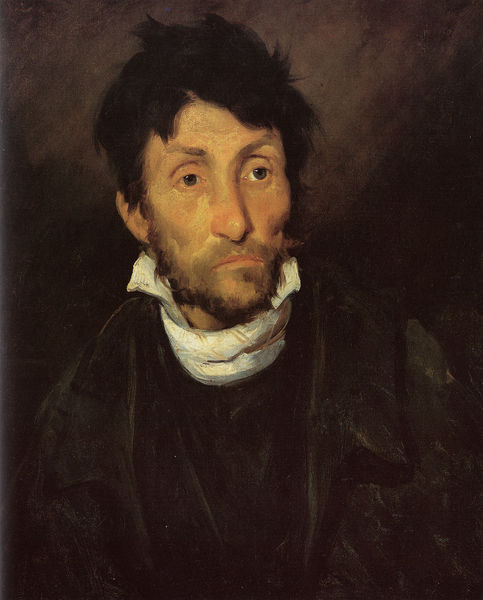
Titel: Le monomane du vol
Künstler: Théodore Géricault
Standort: Gent
Institution: Museum voor Schone Kunsten
Schlagwörter: dunkel, gemälde, kopf, mann, schatten, weiß, grün, impressionismus, ocker, bar, braun, frisur, grau, haar, hell, hintergrund, licht, mund, nase, ohr, profil, schwarz, stirn, blick, rot, schal, tuch, beige, malerei, alt, bart, hemd, jacke, schnurrbart, wand, arm, augen, bärtig, gesicht, kragen, mensch, trauer, vollbart, bild, bildnis, hals, herr, portrait, porträt, öl, kalt, haare, mantel, realismus, stoff, klassizismus, vater, augenbrauen, frontal, kinn, lippen, ohren, rosa, scheitel, traurig, farbig, seitlich, wangen, düster, winter, ausdruck, schmal, halstuch, maler, nachdenklich, hemdkragen, jackett, revers, selbstporträt, kritisch, weste, brun, kurze haare, schwarze haare, ausgemergelt, krank, wirbel, künstler, mundwinkel, vatermörder, verletzt, selbstbildnis, leinwand, älter, staunen, verzweiflung, wangenknochen, portät, karg, mystisch, müde, dunkle haare, bettler, fragend, schief, el greco, gericault, struppig, bruder, schwarze jacke, mager, schwaz, unordentlich, aufgestellt, selbstportait, unsicher, ausdruckslos, tagelöhner, verhärmt, stuppig, streuner, van meer, heller kragen, delftr, eher vernachlässigt, strubbelig, bioldnis, tagedieb, mundwnkel, bart hals, kragen grau, draurig